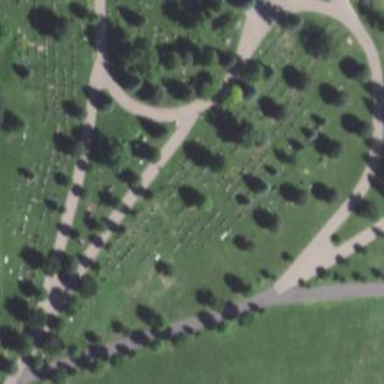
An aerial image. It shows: Sector in the cemetery.